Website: walmart
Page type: payment
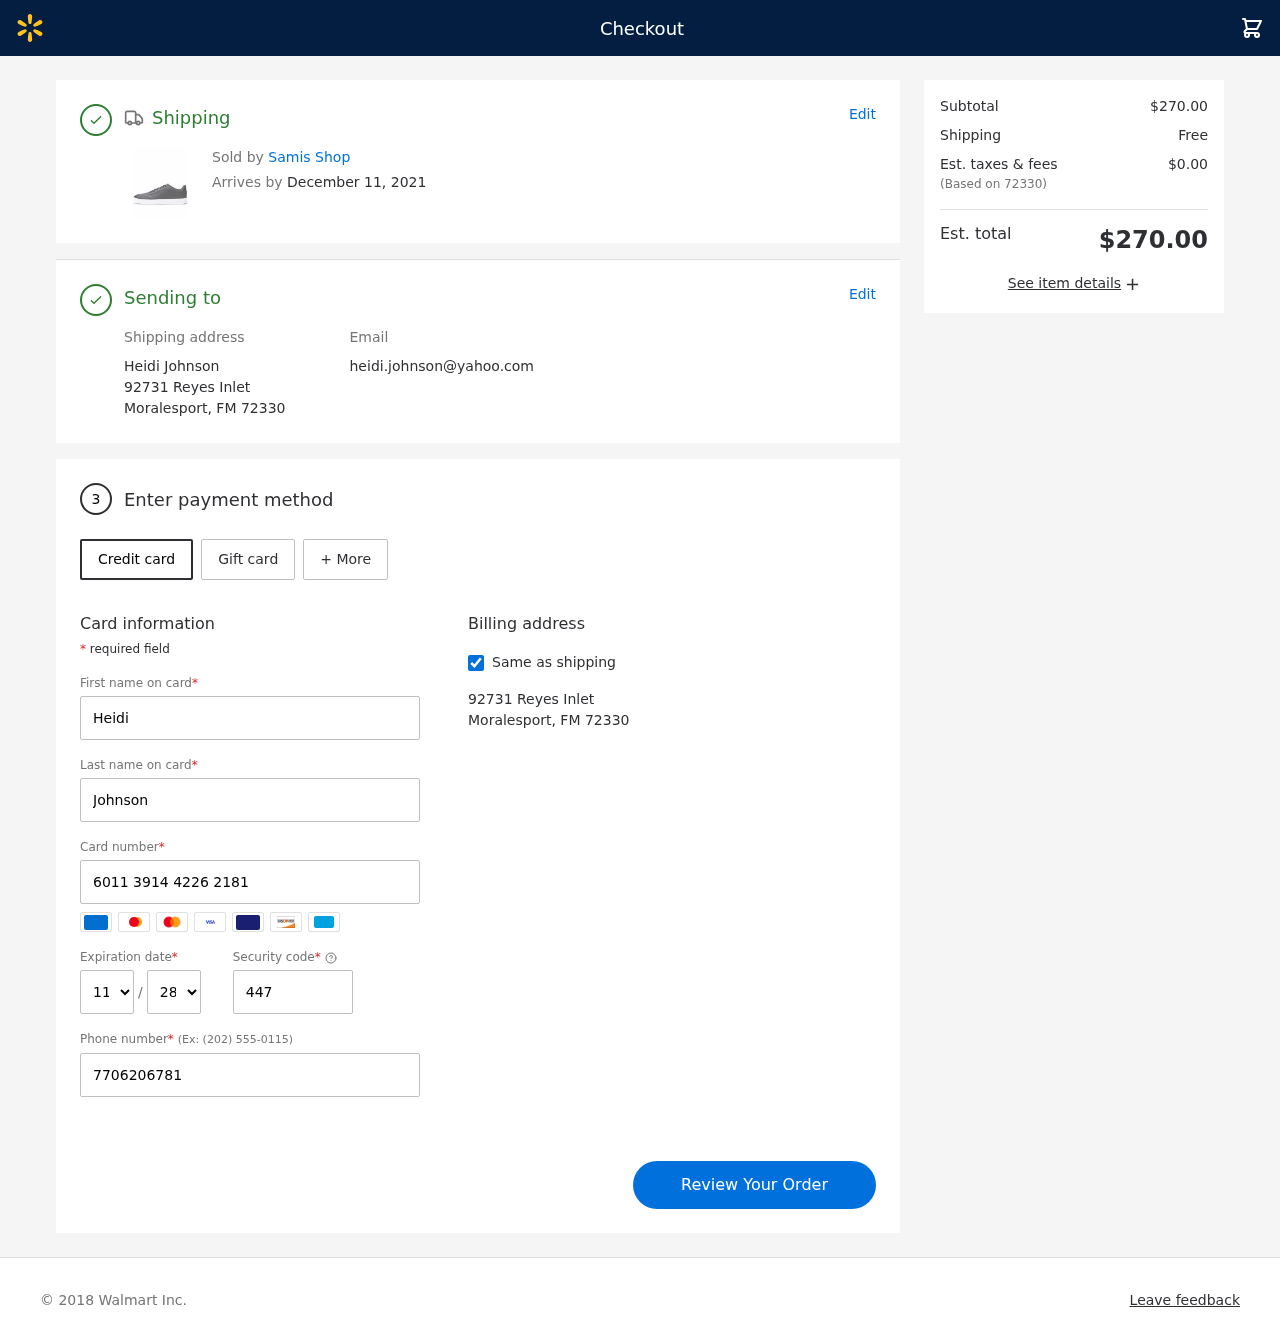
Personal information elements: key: PII_CARD_CVV
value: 447
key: PII_CARD_EXPIRY_MONTH
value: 11
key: PII_CARD_EXPIRY_YEAR
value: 28
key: PII_CARD_NUMBER
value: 6011 3914 4226 2181
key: PII_CITY_STATE_ZIP
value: Moralesport, FM 72330
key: PII_EMAIL
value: heidi.johnson@yahoo.com
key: PII_FIRSTNAME
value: Heidi
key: PII_FULLNAME
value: Heidi Johnson
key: PII_LASTNAME
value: Johnson
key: PII_PHONE
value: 7706206781
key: PII_POSTCODE
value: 72330
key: PII_STREET
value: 92731 Reyes Inlet
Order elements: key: ORDER_DELIVERY_DATE
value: December 11, 2021
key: ORDER_SUBTOTAL
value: $270.00
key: ORDER_SHIPPING_COST
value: Free
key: ORDER_TAX
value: $0.00
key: ORDER_TOTAL
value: $270.00